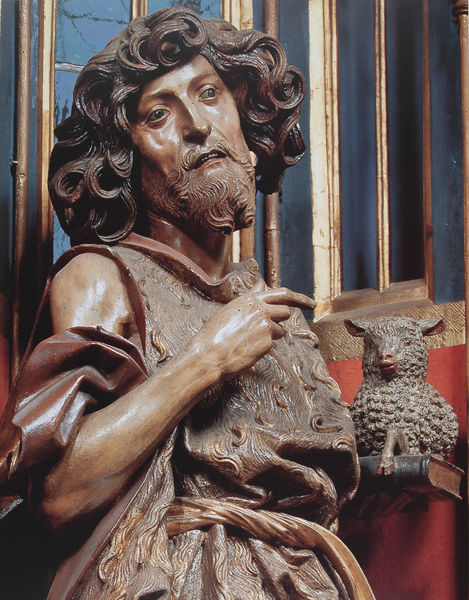
Titel: Hochaltar, Mittelschrein, Johannes d. T. (Detail)
Künstler: Meister des Lautenbacher Hochaltares
Standort: Lautenbach im Renchtal
Institution: St. Mariä Krönung
Schlagwörter: blau, hand, kopf, mann, umhang, braun, finger, holz, nase, blick, gürtel, rot, bart, arm, augen, bibel, falten, gesicht, johannes, tragen, trauer, täufer, kirche, figur, gewand, gold, haare, lange haare, mantel, realismus, schnur, strick, gotik, locke, locken, skulptur, statue, fell, detail, faltenwurf, plastik, poliert, foto, lamm, schaf, buch, hässlich, altar, schnitzerei, wachs, gestus, dienste, christus, jesus, mittelalter, fingerzeig, heiliger, gefasst, hirte, schaaf, schäfer, prophet, holzfigur, lackiert, der, christ, zeigegestus, hirt, evangelist, holz schnitzerei, riemenschneider, farbig gefaßt, gschnitzt, kirchenfigur, rimenschneider, kamelhaar, holzstatue, locjen, lamm heiliger